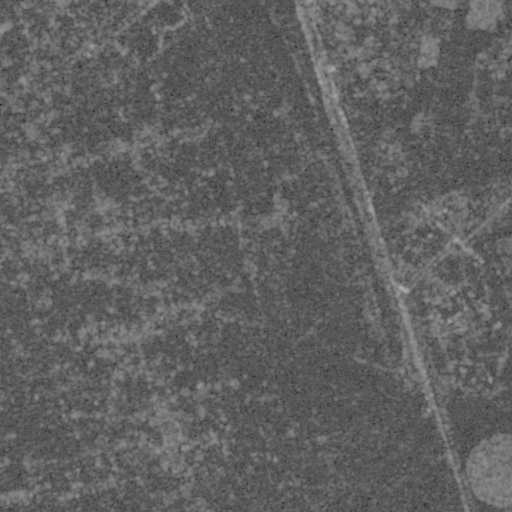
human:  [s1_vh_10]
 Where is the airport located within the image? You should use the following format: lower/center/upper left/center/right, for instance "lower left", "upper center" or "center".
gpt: The airport is located in the upper right of the image.
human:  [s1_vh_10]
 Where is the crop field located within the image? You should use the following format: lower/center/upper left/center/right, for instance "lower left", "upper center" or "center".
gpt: The crop field is located in the right of the image.
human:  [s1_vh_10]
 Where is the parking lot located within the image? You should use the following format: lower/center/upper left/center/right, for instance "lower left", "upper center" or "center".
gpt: The parking lot is located in the lower right of the image.
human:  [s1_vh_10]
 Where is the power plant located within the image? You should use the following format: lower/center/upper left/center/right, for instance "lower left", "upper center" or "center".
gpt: There is no power plant in the image.

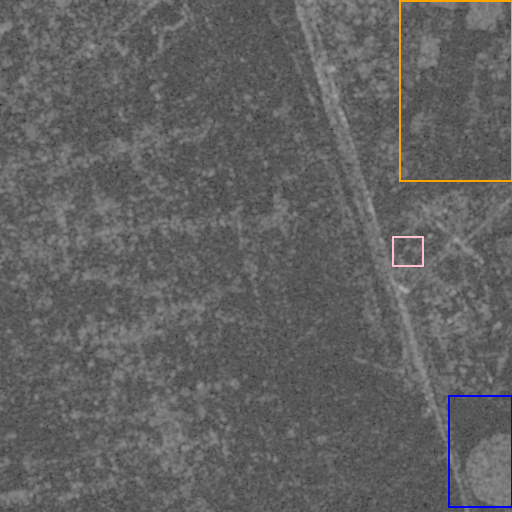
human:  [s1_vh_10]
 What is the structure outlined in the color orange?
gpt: The structure outlined in orange is an airport.
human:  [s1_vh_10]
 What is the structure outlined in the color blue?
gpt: The structure outlined in blue is a crop field.
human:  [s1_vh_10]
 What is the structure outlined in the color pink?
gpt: The structure outlined in pink is a parking lot.
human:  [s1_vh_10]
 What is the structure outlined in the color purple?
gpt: There is no purple outline.